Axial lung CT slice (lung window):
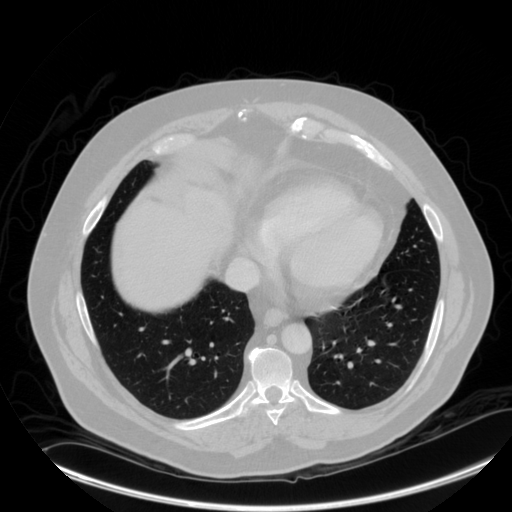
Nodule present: no